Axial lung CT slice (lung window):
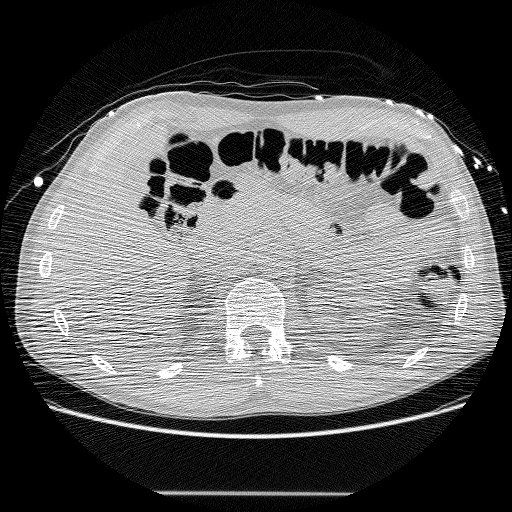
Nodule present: no